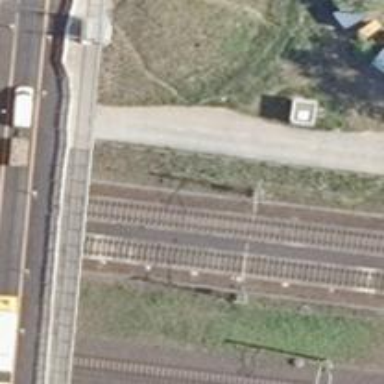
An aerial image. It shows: Milestone along the railway with catenary mast.